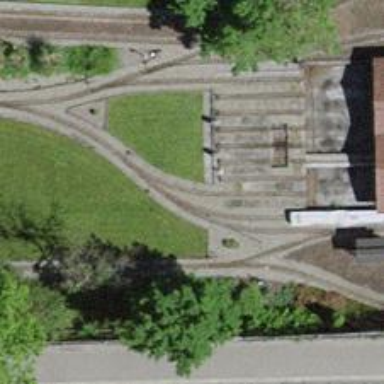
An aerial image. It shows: Miniature railway yard.